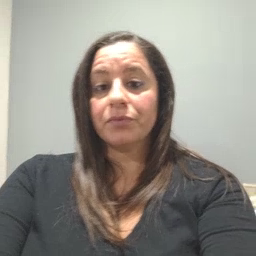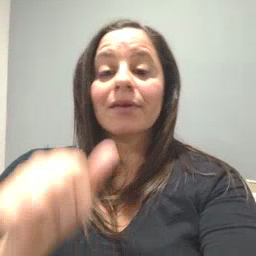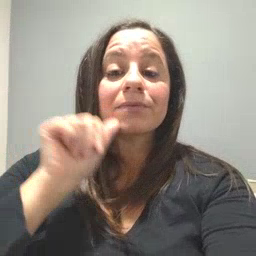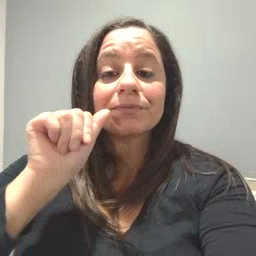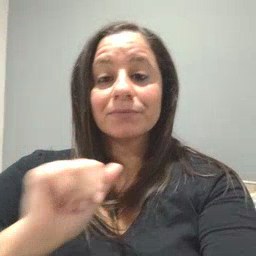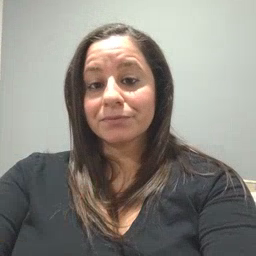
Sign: aunt